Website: ulta-beauty
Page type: address-validator
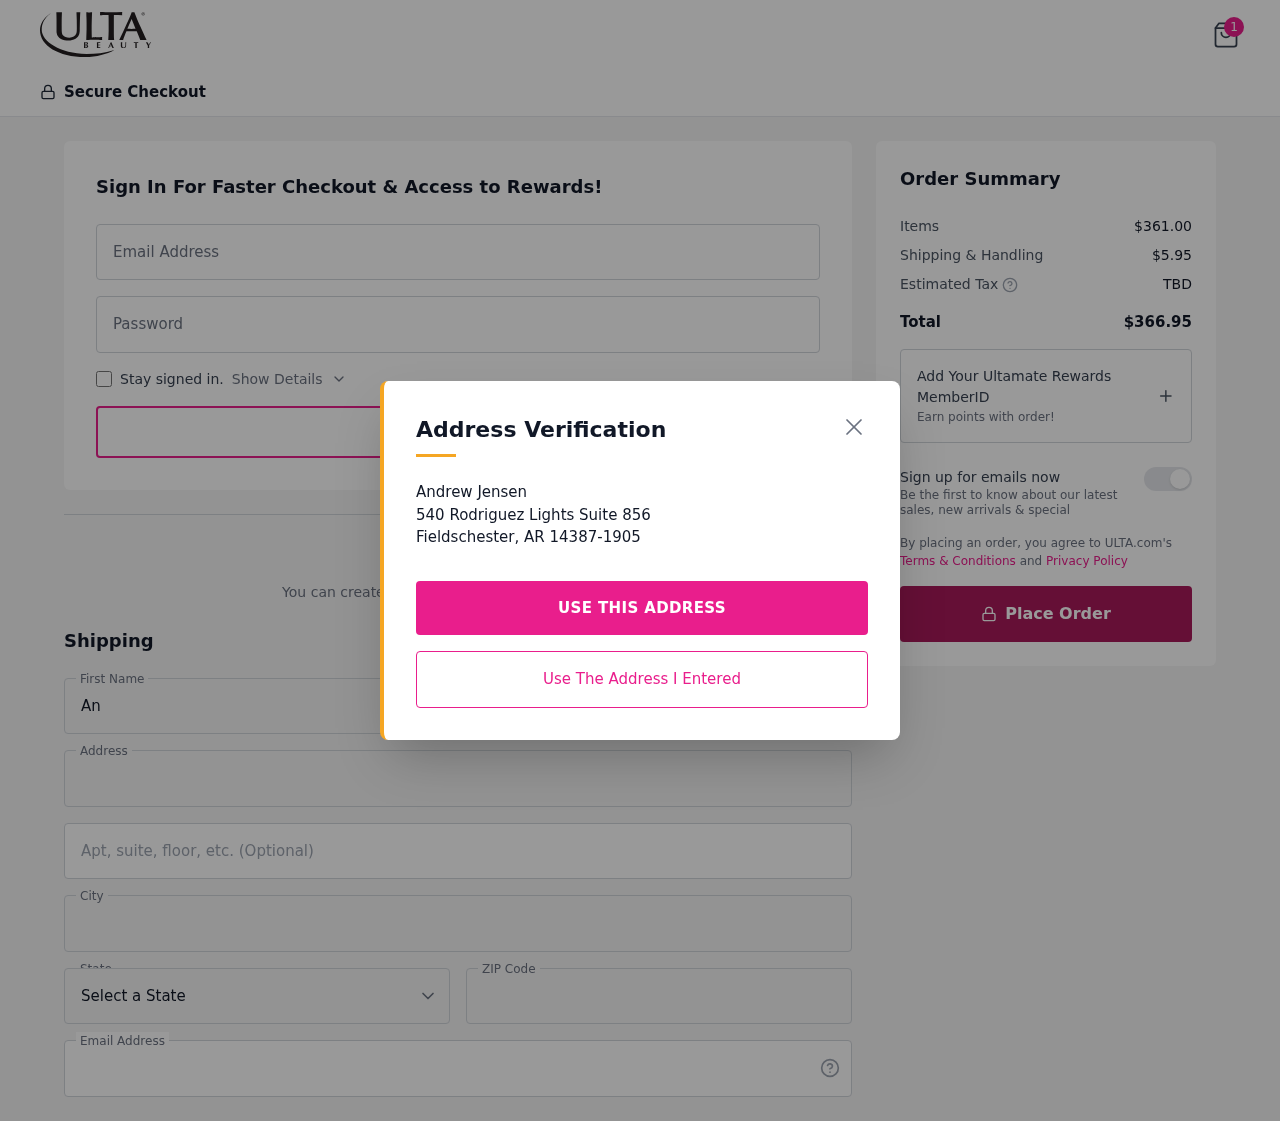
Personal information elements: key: PII_CITY
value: Fieldschester
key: PII_EMAIL
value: andrew_jensen@hotmail.com
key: PII_FIRSTNAME
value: Andrew
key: PII_LASTNAME
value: Jensen
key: PII_POSTCODE
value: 14387
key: PII_STATE_ABBR
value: AR
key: PII_STREET
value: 540 Rodriguez Lights Suite 856
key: PII_STREET2
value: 540 Rodriguez Lights Suite 856
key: PII_STREET2
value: Apt. 823
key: PII_FULLNAME2
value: Andrew Jensen
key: PII_CITY2
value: Fieldschester
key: PII_STATE_ABBR2
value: AR
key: PII_POSTCODE_FULL
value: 14387
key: PII_POSTCODE_EXT
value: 1905
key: PII_POSTCODE_NUMERIC
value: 14387
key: PII_POSTCODE_EXT_NUMERIC
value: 1905
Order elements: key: ORDER_NUM_ITEMS
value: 1
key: ORDER_SUBTOTAL
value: $361.00
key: ORDER_SHIPPING_COST
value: $5.95
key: ORDER_TOTAL
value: $366.95